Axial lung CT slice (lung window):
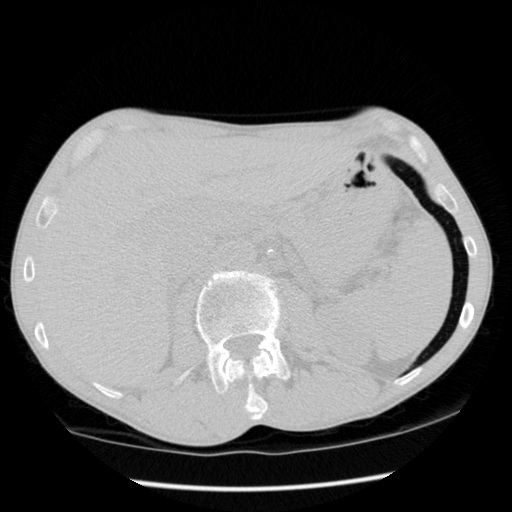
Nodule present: no